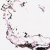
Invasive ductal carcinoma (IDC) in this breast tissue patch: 0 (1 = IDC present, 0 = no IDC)